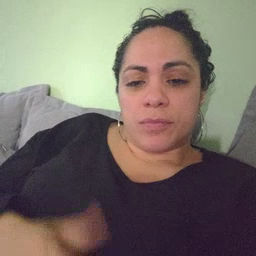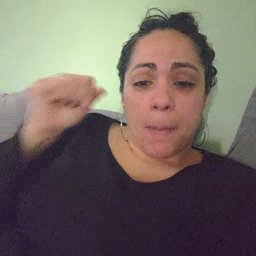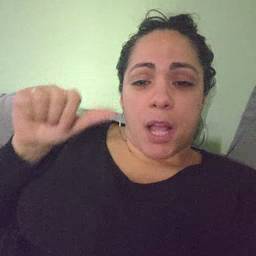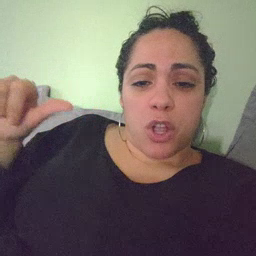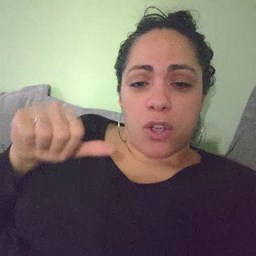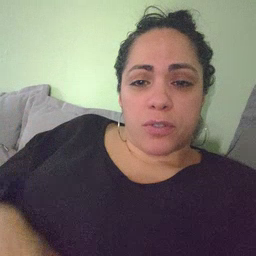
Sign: backyard